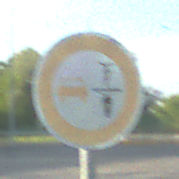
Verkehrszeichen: VerbotUeberholenEinspurigeFahrzeuge
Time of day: MorningAfternoon
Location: Outdoor (Suburban)
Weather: PartlyCloudy
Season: NotSpecified
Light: Natural